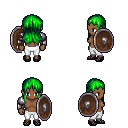
a pixel art fantasy rpg character, female body template, human, dark skin, steel arm armor, white pants, green unkempt hairstyle, ghillies, shield, four views (front, back, left, right), 2x2 character sprite sheet, small pixel art, hard edges, no anti-aliasing